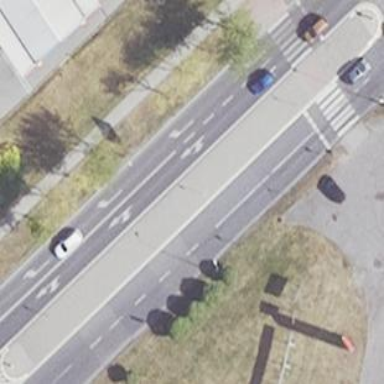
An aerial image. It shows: Paved area with traffic calming island.